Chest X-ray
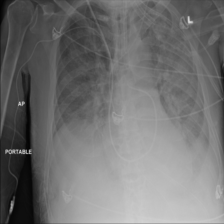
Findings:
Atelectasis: negative
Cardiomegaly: negative
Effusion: negative
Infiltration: negative
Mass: negative
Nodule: negative
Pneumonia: negative
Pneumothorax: negative
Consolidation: negative
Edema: negative
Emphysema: negative
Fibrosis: negative
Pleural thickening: negative
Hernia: negative